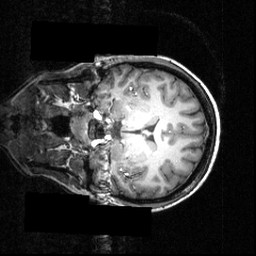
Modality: T1w
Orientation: coronal
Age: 21
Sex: female
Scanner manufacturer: siemens
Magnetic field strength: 3.951 T
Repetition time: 1.5 s
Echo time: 0.00335 s